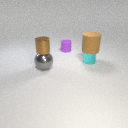
large gray metal sphere in front of small purple rubber cylinder